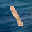
Label: 1